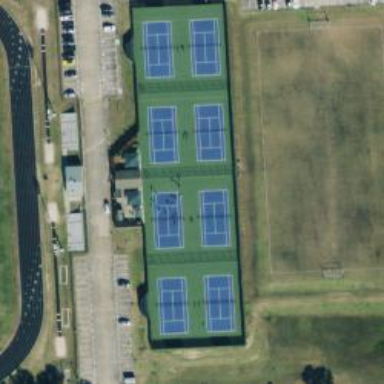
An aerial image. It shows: Tennis court on pitch designated for leisure land.